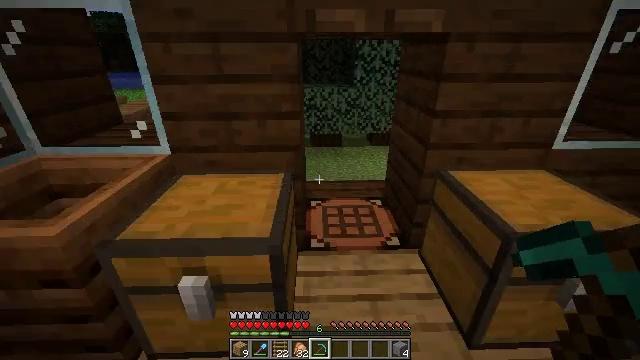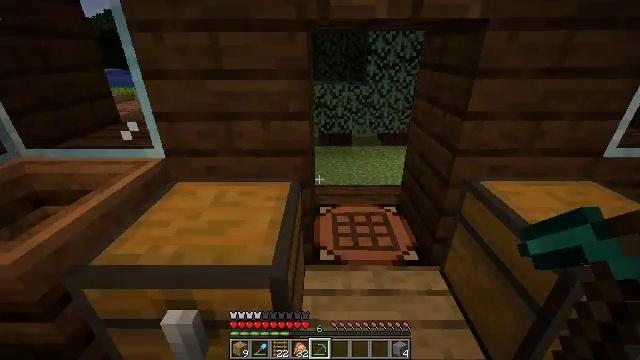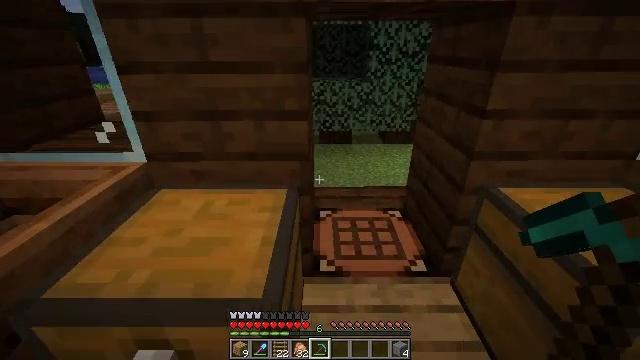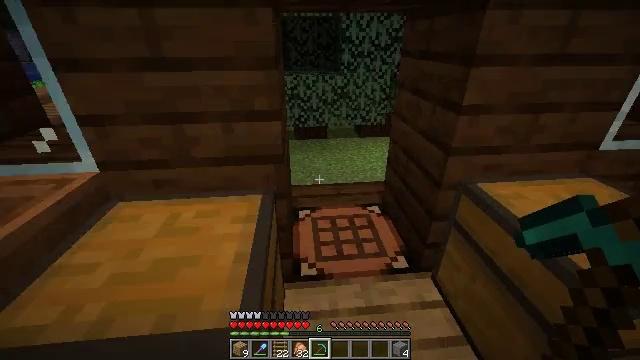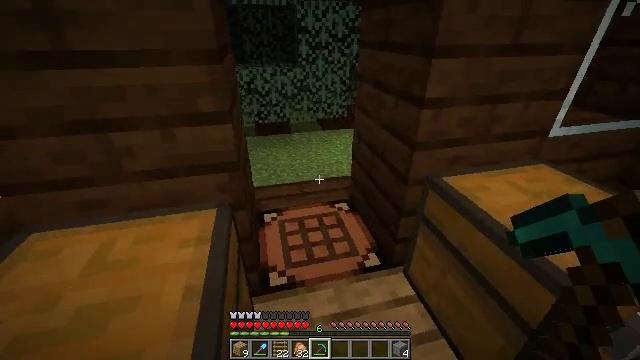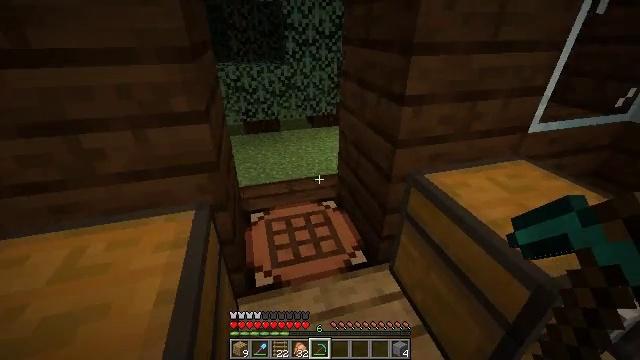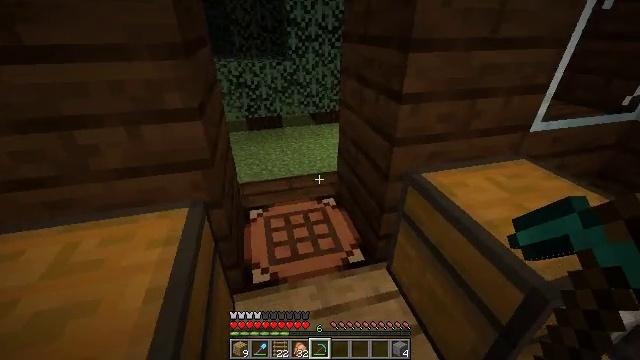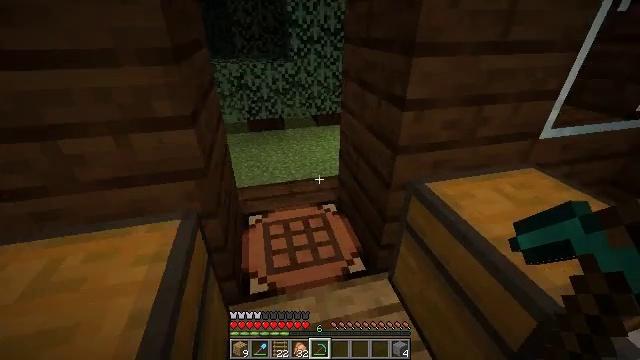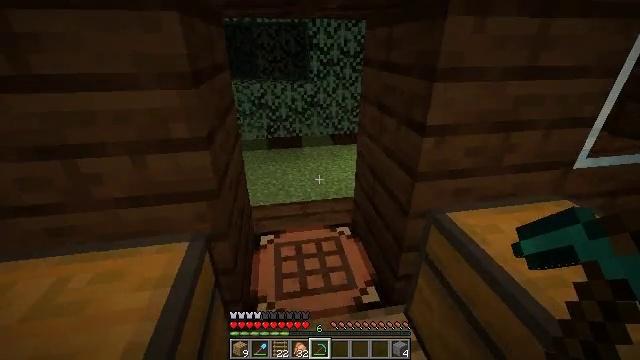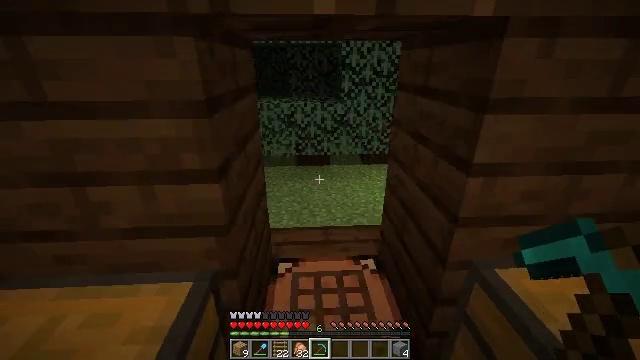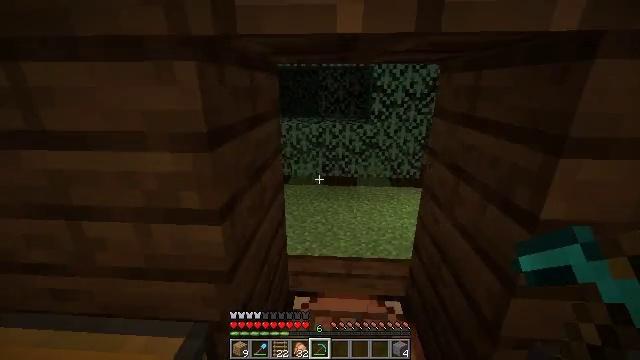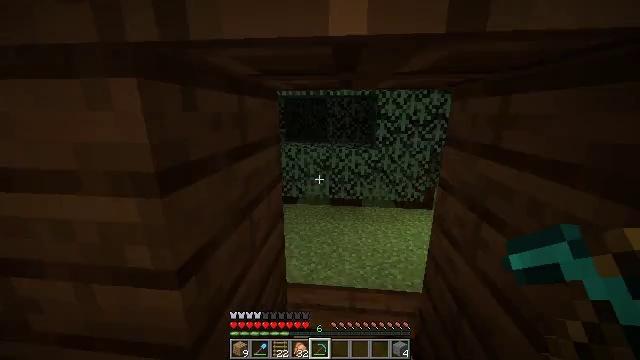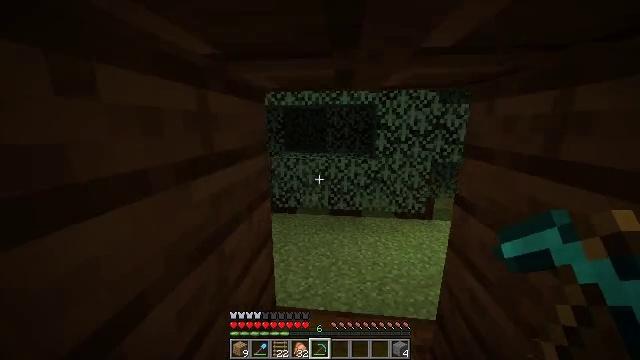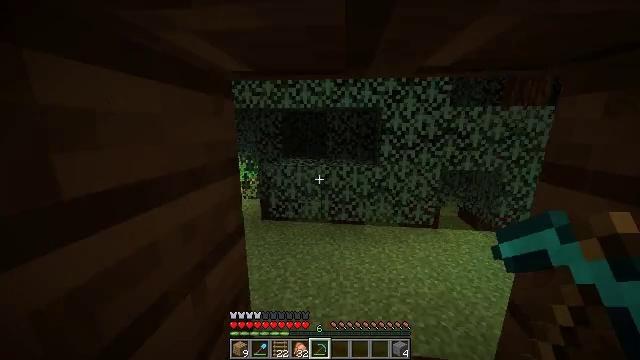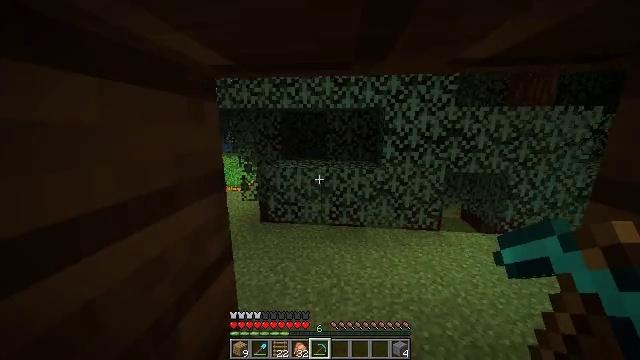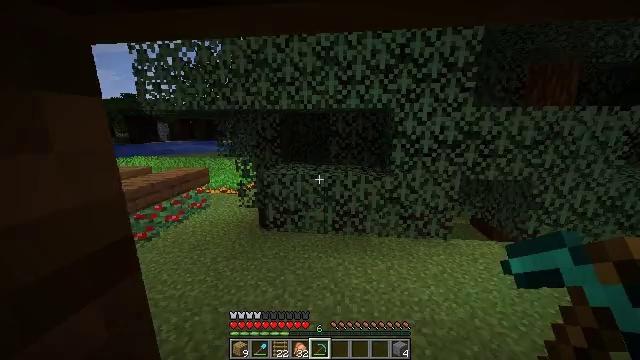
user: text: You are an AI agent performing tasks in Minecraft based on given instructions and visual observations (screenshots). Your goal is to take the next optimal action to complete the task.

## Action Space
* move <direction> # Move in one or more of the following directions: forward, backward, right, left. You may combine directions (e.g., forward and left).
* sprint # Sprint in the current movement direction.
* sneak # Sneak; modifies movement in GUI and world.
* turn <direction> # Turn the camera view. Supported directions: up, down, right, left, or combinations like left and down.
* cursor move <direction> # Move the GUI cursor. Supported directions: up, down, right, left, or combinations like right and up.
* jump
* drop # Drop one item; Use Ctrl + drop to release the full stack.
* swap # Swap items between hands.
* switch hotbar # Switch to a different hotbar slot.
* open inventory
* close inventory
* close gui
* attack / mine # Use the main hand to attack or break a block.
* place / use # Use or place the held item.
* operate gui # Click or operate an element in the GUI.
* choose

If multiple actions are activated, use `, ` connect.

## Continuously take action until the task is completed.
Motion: motion action
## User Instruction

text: Obtain a stonecutter from the crafting table.
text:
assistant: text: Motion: move forward, turn left
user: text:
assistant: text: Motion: move forward
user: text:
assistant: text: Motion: move forward, turn right and down
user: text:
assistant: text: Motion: move forward, turn right and down
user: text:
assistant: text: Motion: move forward, turn right
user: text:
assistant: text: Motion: move forward, turn left
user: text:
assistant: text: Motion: move forward
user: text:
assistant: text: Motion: move forward, turn left and up
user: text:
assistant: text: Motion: move forward, sprint, turn left and up
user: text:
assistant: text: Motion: move forward, sprint, turn left and up
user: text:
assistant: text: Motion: move forward, sprint, turn left and up
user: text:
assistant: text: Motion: move forward, turn up
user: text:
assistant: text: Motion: move forward
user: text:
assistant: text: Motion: move forward, sprint
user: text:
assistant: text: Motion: move forward, sprint
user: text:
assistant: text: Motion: move forward, sprint, turn left and up
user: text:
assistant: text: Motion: move forward, turn left and up
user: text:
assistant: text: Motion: move forward and move right, turn left and up
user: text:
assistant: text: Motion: move forward and move right, turn left and up
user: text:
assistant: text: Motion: move right, turn left and up
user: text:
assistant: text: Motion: turn left and up
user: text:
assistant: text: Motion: turn left
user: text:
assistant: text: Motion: no_op
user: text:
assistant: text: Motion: no_op
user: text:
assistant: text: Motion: no_op
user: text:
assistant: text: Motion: turn right
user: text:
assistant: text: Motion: turn right and down
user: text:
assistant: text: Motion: move forward, turn right and down
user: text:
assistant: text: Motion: move forward, turn right
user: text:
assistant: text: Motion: move forward, turn right